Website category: sports
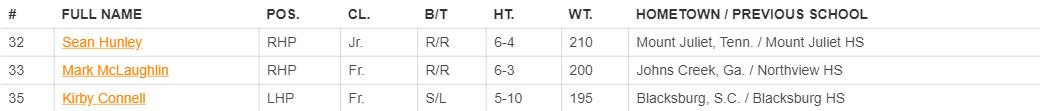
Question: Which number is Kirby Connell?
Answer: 35

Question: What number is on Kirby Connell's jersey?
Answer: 35

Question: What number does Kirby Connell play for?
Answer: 35

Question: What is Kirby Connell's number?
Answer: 35

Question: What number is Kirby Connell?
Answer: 35

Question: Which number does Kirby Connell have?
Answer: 35

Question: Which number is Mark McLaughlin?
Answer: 33

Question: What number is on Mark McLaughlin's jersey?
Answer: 33

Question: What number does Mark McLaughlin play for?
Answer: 33

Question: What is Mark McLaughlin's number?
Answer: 33

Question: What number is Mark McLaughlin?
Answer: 33

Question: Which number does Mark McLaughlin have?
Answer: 33

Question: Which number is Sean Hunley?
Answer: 32

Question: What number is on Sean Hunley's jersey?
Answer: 32

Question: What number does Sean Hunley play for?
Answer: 32

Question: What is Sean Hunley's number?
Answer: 32

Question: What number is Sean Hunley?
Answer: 32

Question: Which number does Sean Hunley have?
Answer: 32

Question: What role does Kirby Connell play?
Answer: LHP

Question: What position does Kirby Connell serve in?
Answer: LHP

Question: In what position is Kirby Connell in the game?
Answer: LHP

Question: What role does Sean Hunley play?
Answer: RHP

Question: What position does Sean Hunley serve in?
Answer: RHP

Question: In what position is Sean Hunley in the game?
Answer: RHP

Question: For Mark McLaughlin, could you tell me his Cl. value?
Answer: Fr.

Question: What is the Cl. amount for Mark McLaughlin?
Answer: Fr.

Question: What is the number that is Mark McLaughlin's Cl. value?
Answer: Fr.

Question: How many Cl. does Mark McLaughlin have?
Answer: Fr.

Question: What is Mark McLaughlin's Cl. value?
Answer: Fr.

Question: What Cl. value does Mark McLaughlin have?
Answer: Fr.

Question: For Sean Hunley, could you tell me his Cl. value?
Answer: Jr.

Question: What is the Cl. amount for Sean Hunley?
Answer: Jr.

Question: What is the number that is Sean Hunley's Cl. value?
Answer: Jr.

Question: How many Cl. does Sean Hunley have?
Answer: Jr.

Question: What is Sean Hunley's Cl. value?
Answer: Jr.

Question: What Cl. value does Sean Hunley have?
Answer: Jr.

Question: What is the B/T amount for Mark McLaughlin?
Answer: R/R

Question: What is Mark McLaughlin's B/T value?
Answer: R/R

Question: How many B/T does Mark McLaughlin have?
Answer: R/R

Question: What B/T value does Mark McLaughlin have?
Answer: R/R

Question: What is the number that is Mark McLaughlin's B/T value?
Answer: R/R

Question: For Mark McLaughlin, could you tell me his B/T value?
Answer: R/R

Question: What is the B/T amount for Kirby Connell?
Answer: S/L

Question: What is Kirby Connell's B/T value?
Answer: S/L

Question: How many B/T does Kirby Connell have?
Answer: S/L

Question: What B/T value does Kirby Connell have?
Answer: S/L

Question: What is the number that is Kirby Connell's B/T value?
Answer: S/L

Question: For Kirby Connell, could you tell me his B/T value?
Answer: S/L

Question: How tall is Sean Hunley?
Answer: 6-4

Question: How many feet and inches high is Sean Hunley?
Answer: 6-4

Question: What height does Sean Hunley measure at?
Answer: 6-4

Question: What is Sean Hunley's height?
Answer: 6-4

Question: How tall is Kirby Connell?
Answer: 5-10

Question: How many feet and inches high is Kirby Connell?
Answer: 5-10

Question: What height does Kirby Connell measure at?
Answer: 5-10

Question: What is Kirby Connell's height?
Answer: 5-10

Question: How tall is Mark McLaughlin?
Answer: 6-3

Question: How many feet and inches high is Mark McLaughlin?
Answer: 6-3

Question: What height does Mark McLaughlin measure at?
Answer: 6-3

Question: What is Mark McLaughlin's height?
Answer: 6-3

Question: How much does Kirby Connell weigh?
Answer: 195

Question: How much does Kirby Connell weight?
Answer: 195

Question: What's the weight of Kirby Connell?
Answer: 195

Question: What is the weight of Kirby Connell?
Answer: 195